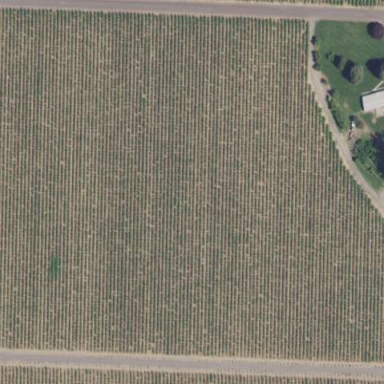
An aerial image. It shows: Vineyard with grape crops.